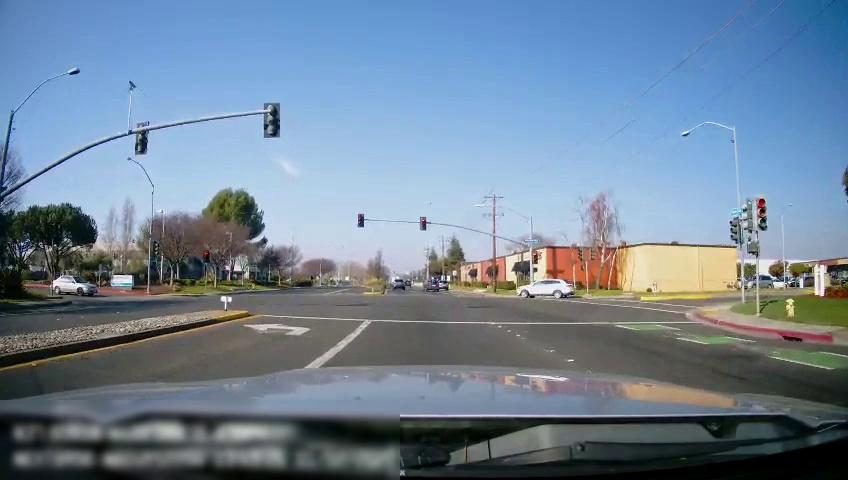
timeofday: Day
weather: Sunny
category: Drivable Space
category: Vehicles | SUV
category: Vehicles | Car
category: Vehicles | SUV
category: Vehicles | SUV
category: Vehicles | Van
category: Vehicles | Car
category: Lanes | Alternate Lane
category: Lanes | Alternate Lane
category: Lanes | Alternate Lane
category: Lanes | Current Lane
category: Lanes | Current Lane
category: Traffic | Lights
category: Traffic | Lights
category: Traffic | Lights
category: Traffic | Lights
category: Traffic | Lights
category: Traffic | Lights
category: Traffic | Lights
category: Traffic | Lights
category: Traffic | Signs
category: Traffic | Lights